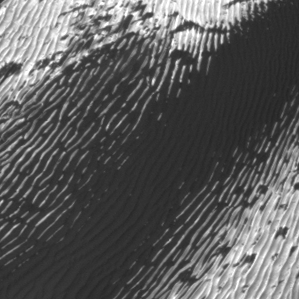
Label: frost